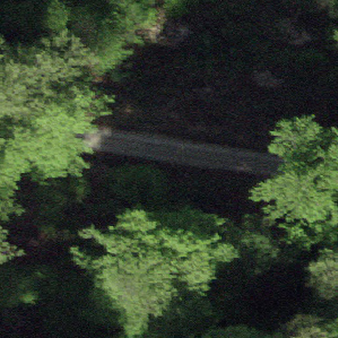
Label: other